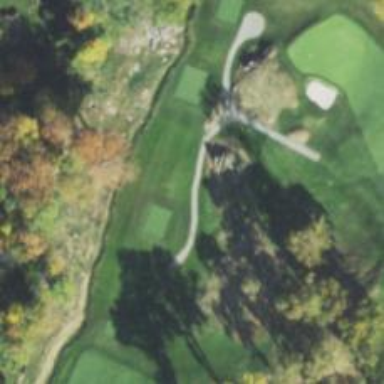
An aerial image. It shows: Footway that serves as golf path.